Interaction volume radius: 10 \u00c5
Interaction volume height: 35 \u00c5
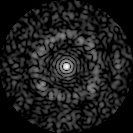
Disorder parameter: 0.7523